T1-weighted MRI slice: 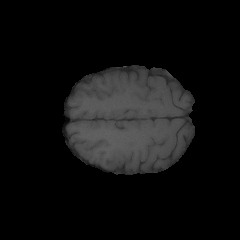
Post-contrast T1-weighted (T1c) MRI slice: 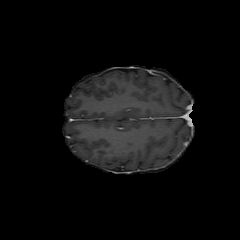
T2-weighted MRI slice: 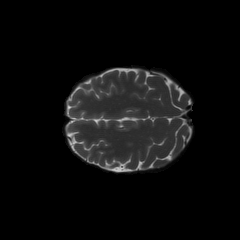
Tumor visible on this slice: no